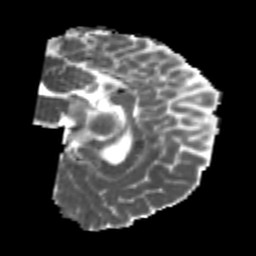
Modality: MD
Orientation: sagittal
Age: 20
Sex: male
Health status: healthy
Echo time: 0.074 s